Question: I am following <URL>' call, I will get  popping up, how do I get rid of it/suppress the pop up?
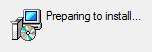
Answer: '''
installer.UILevel = MsiUILevel.msiUILevelNone;
'''
After plenty of research...